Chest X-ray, PA view. Patient: 68 years old, sex M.
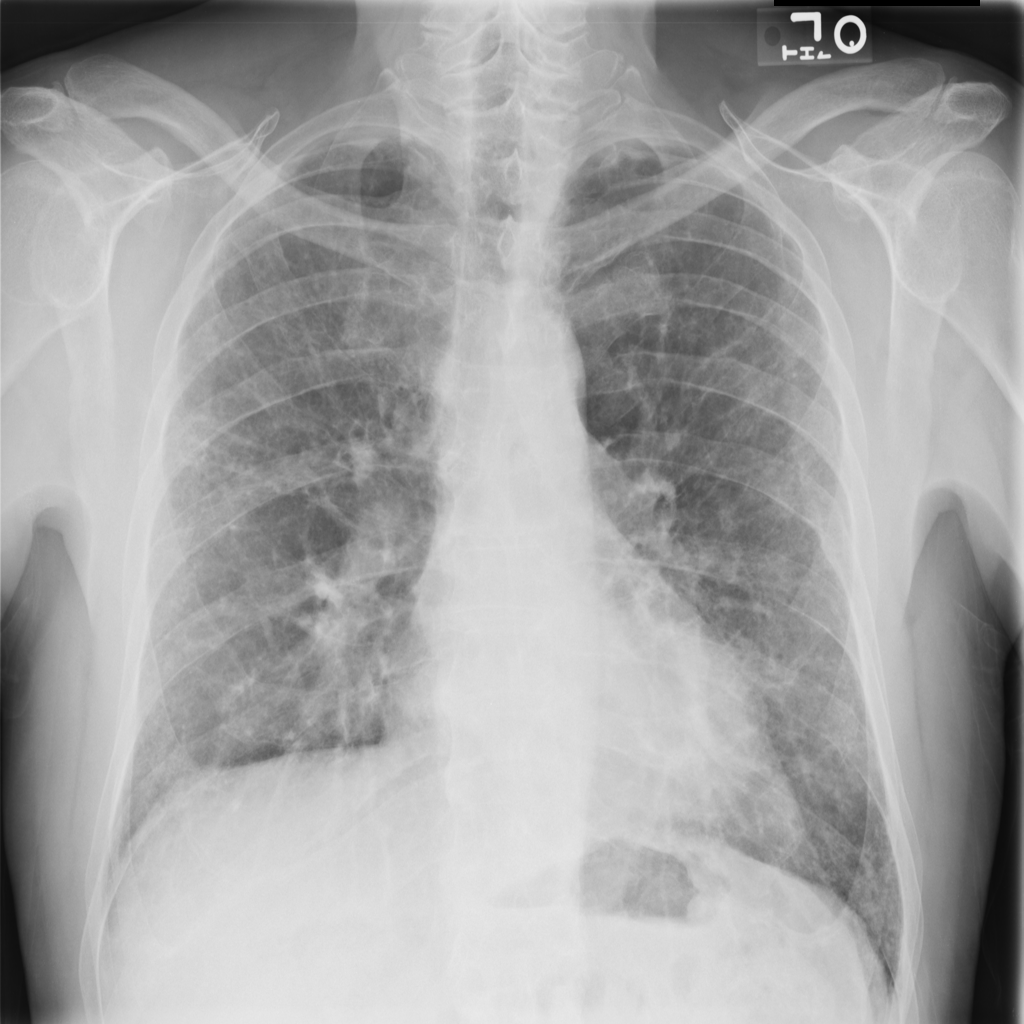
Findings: No Finding